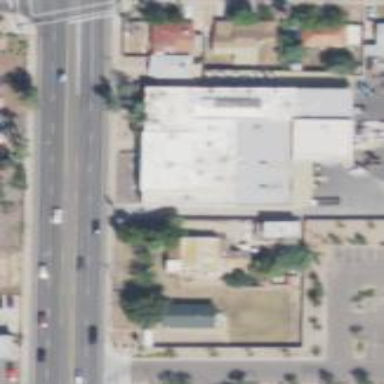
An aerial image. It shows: Building.